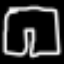
Label: pants